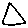
Label: triangle